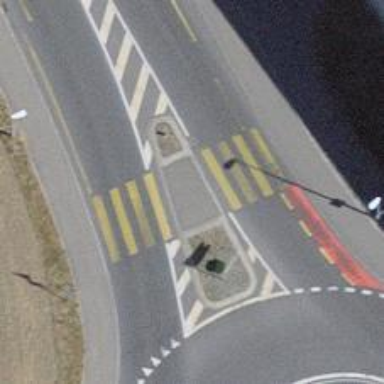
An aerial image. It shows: Pedestrian crossing with zebra markings on the footway.